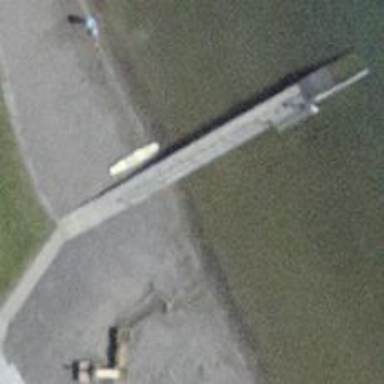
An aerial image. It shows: Man-made pier.